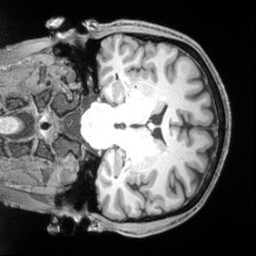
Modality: T1w
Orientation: coronal
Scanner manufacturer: siemens
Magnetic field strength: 3 T
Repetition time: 2.55 s